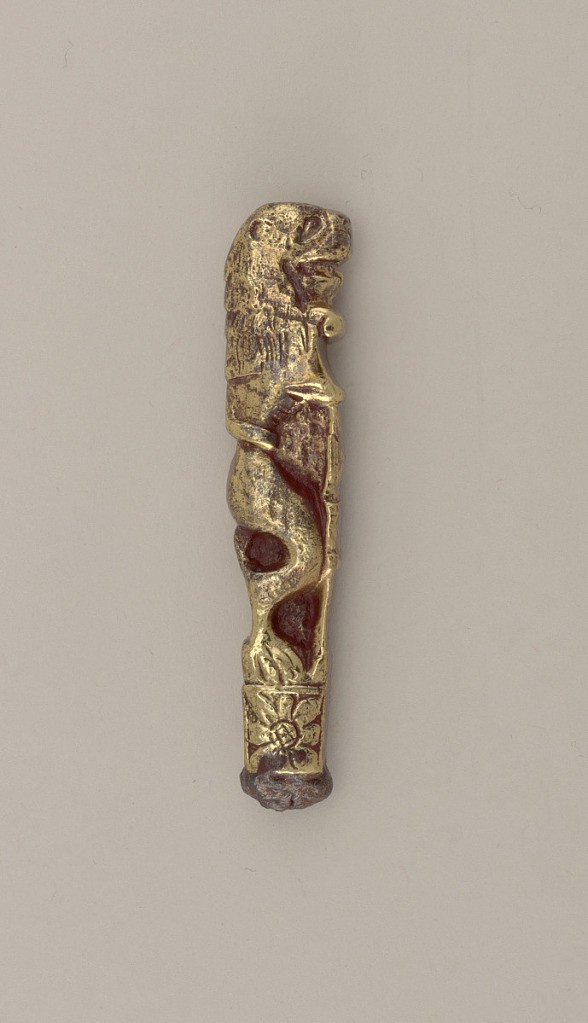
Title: Lion Form Knife Handle
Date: ca. 1650–75
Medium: brass
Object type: handle
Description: Handle of cast brass in form of standing lion holding shield on rosette decorated socle at front. Floral decoration on base.